Question: I have a UICollectionView embedded in a scroll view:
Each white square is a collection view cell. The user can scroll horizontally to reveal additional cells.
When the user clicks on a cell, I have created an animation which causes that cell to expand from its own center outward as a transition is made to a new view controller.
Here is the code:
'''
//cell is selected:
//grab snapshot of cell
UICollectionViewCell *cell = [collectionView cellForItemAtIndexPath:indexPath];
UIImage *cellImage = [self imageOfCollectionCell:cell];
//hold the snapshot in this dict
NSMutableDictionary *cellImageDict = [[NSMutableDictionary alloc]init];
[cellImageDict setObject:cellImage forKey:SELECTED_INBOX_EMAIL_IMAGE];
[ViewControllerSnapShotDictionary sharedInstance].vcdict = nil;
[ViewControllerSnapShotDictionary sharedInstance].vcdict = cellImageDict;
//get the center of the cell (HERE IS WHERE THE PROBLEM IS)
CGPoint cellCenter = CGPointMake(cell.center.x, cell.center.y);
//do the animation using the snapshot and cell center
[self startPinchingOutCellFromCenterPoint:cellCenter forTransitionTo:emailController withSnapShotImage:SELECTED_INBOX_EMAIL_IMAGE];
'''
The code works fine, EXCEPT if the collection view has been scrolled. The animation requires that I know where the center of the cell is at the moment it is on screen, being touched and relative to the coordinates of the view I am looking at.
, if the collection view has not been scrolled, and I select the center cell of the above image, the center might return as:
'''
cell.center.x = 490
cell.center.y = 374
'''
However, if I do a scroll to the right, and then select the new center cell, I might get something like:
'''
cell.center.x = 1770
cell.center.y = 374
'''
My question is, is there either a better way to accomplish what I am trying to do, OR is there a way to get a handle on the center of the cell as it lies in its current position in self.view?
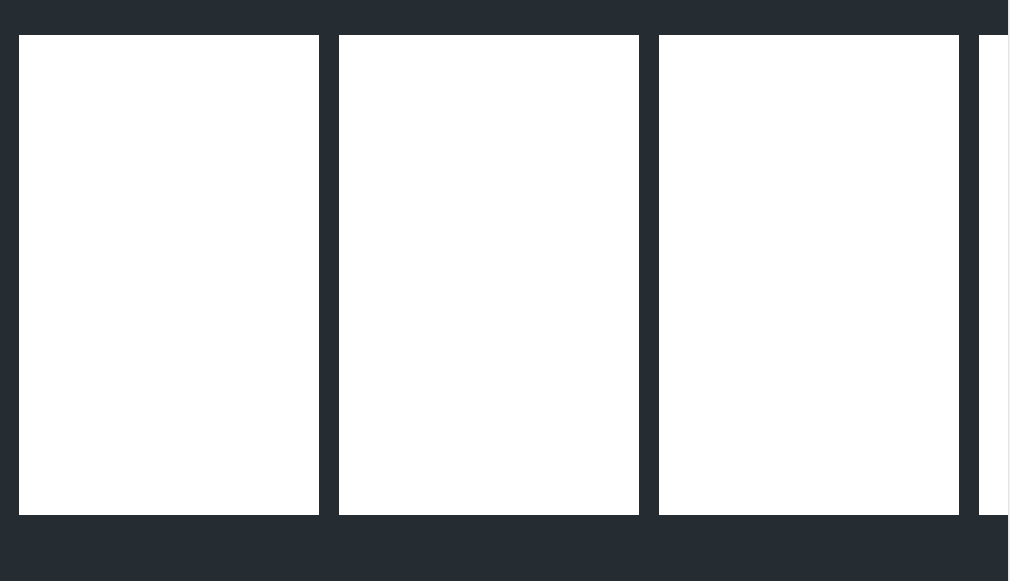
Answer: I think this is because the center coordinates are in the collectionView's coordinate system (which scrolls). You need to convert it to a coordinate system that doesn't scroll.
Try something like this:
'''
CGPoint realCenter = [collectionView convertPoint:cell.center
toView:collectionView.superview];
'''
What it does, is basically converts the center from the collectionView's coordinate system to it's parent which should be fixed (not scrolling).
You can even obtain the coordinate on the screen(window) by passing nil as parameter:
'''
CGPoint realCenter = [collectionView convertPoint:cell.center
toView:nil];
'''
It's up to you to decide to which coordinate you want to convert.